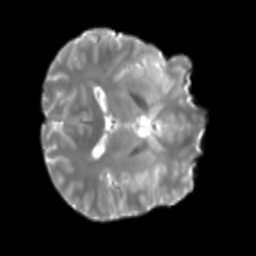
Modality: T2w
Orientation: axial
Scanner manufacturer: siemens
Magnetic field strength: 3 T
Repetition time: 4 s
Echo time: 0.0594 s